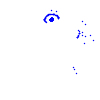
Particle: electron